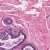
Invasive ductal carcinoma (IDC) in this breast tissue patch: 0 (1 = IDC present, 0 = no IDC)